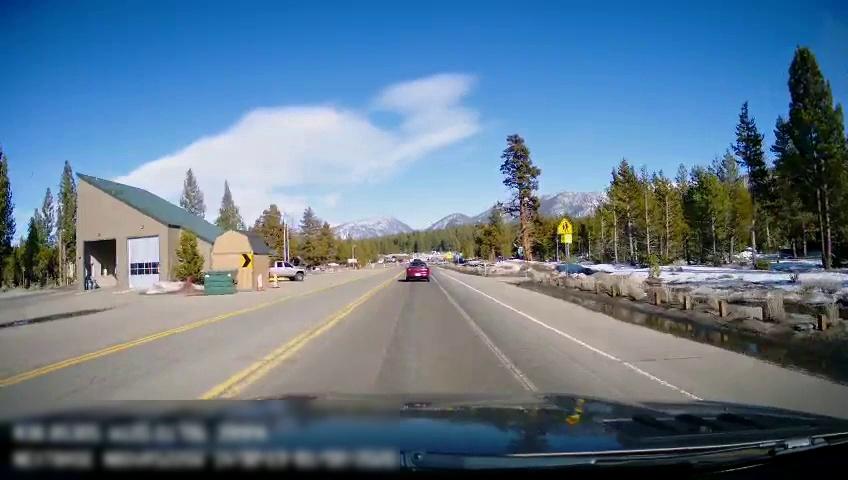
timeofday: Day
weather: Sunny
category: Drivable Space
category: Vehicles | Car
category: Vehicles | Truck
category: Lanes | Current Lane
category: Lanes | Alternate Lane
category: Lanes | Current Lane
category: Lanes | Opposite Lane
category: Traffic | Signs
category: Traffic | Signs
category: Traffic | Signs